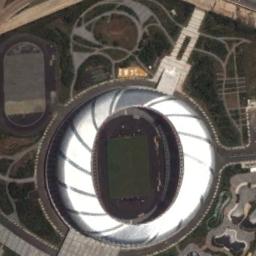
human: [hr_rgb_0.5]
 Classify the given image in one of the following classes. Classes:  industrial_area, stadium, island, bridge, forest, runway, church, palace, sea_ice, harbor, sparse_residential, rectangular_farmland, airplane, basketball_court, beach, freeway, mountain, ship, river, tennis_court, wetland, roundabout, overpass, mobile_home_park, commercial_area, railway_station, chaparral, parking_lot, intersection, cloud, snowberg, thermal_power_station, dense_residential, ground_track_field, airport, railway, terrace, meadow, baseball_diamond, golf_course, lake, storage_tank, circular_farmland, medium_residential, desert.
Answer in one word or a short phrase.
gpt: stadium